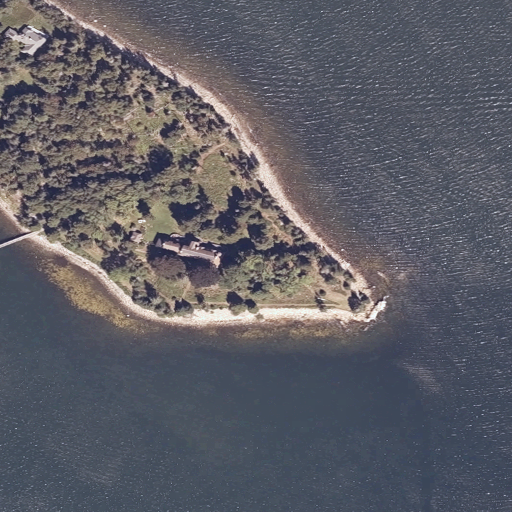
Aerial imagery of cape in Maine named Eastern Point containing open water, evergreen forest, herbaceous wetlands, barren land, mixed forest, low intensity development, and open development